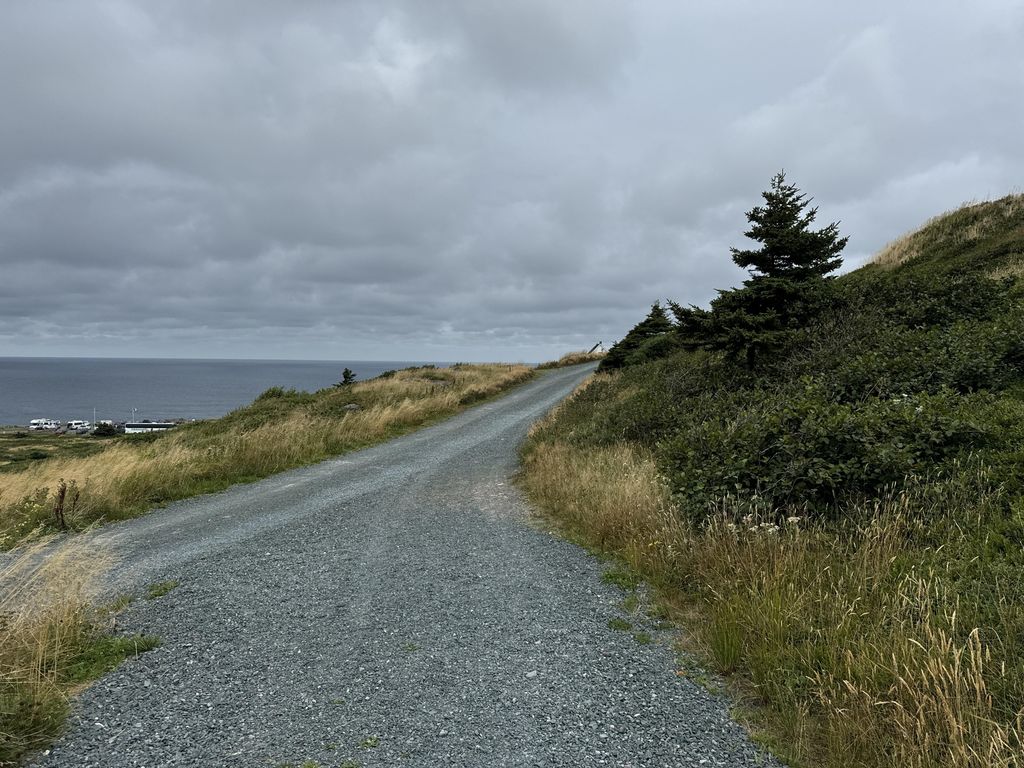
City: st_johns